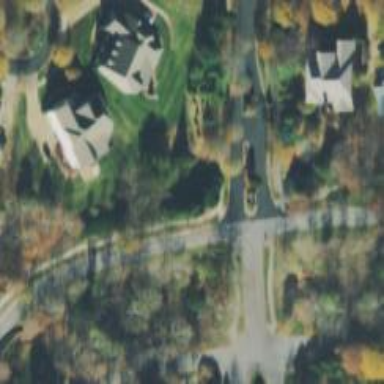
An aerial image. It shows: Residential road.